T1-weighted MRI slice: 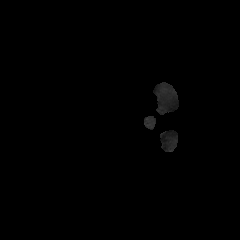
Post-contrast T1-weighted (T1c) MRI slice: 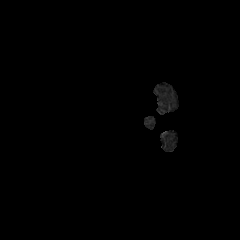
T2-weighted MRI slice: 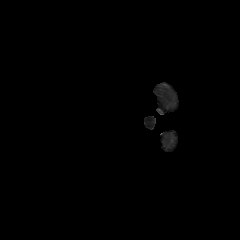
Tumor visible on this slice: no